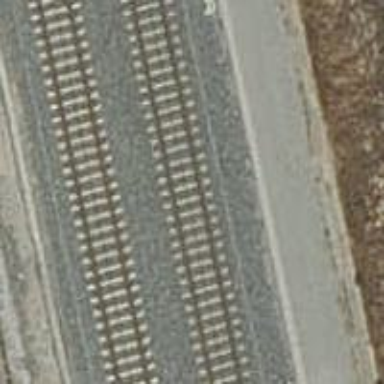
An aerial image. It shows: Railway track with contact lines for electrification.